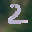
Label: 2